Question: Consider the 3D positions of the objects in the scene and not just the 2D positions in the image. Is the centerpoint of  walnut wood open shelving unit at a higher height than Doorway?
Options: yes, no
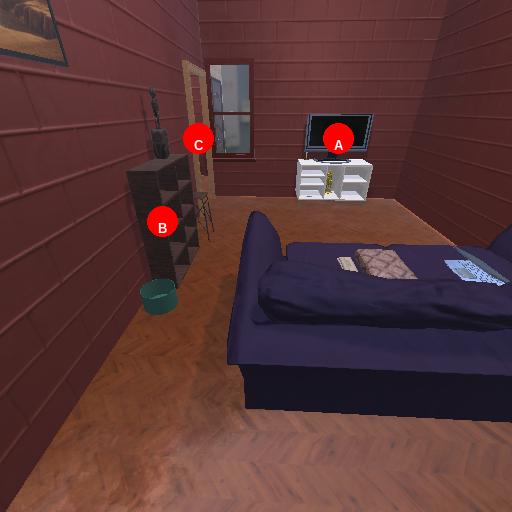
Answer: yes